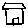
Label: house